Interaction volume radius: 10 \u00c5
Interaction volume height: 25 \u00c5
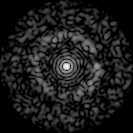
Disorder parameter: 0.8485